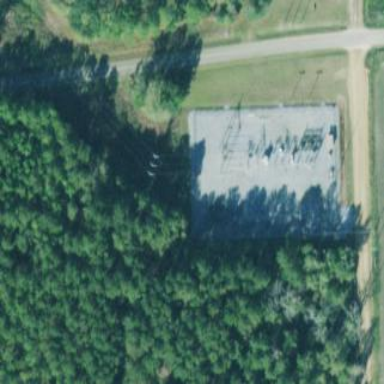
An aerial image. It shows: Distribution level power substation surrounded by fence.